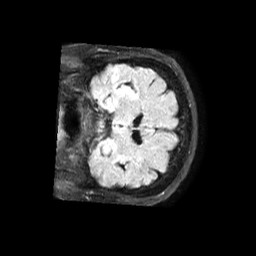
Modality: FLAIR
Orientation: coronal
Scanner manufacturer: philips
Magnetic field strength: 1.5 T
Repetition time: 6 s
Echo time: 0.09309 s